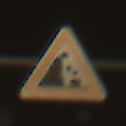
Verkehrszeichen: SteinschlagLinks
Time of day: SunriseSunset
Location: Outdoor (Suburban)
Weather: Clear
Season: NotSpecified
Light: Natural